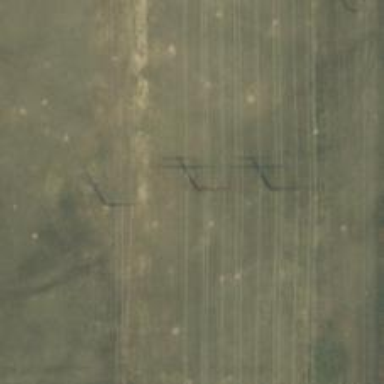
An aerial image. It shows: Power tower.